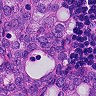
Metastatic tissue present: yes